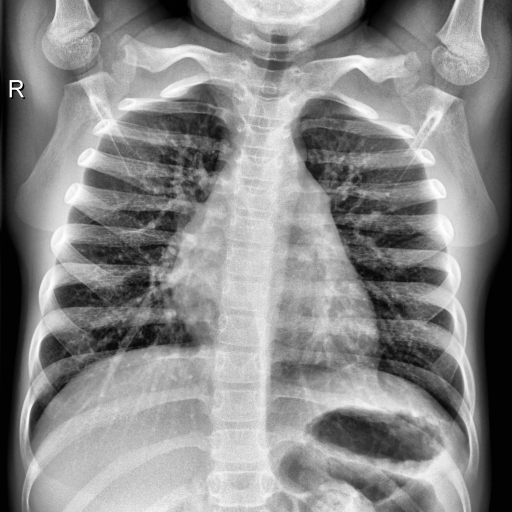
Finding: NORMAL